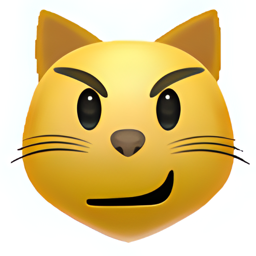
Name: cat face with wry smile
Emoji: 😼
Group: Smileys & Emotion
Sub-group: cat-face